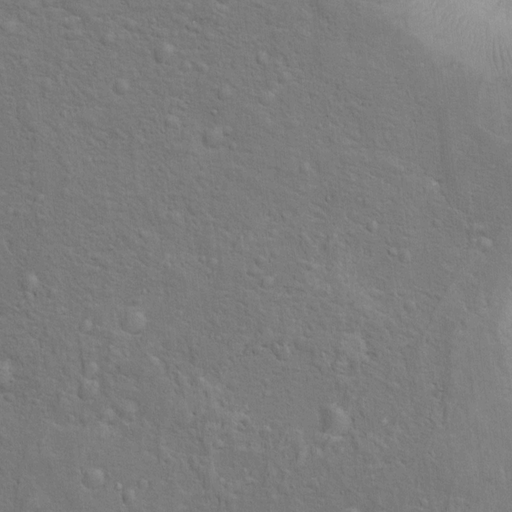
Classes present: Background, Cone